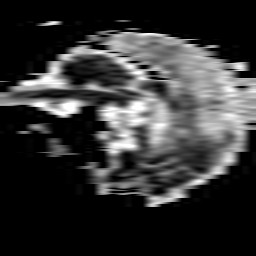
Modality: ADC
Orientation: sagittal
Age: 71
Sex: male
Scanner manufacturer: philips
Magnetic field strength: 1.5 T
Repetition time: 4.825 s
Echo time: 0.07764 s